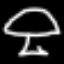
Label: mushroom